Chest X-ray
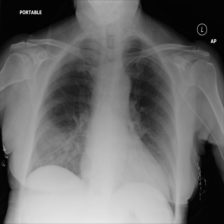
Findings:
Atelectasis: negative
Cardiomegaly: negative
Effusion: negative
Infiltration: negative
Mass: negative
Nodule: negative
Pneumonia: negative
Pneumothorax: negative
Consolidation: negative
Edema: negative
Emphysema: negative
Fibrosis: negative
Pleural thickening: negative
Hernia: negative